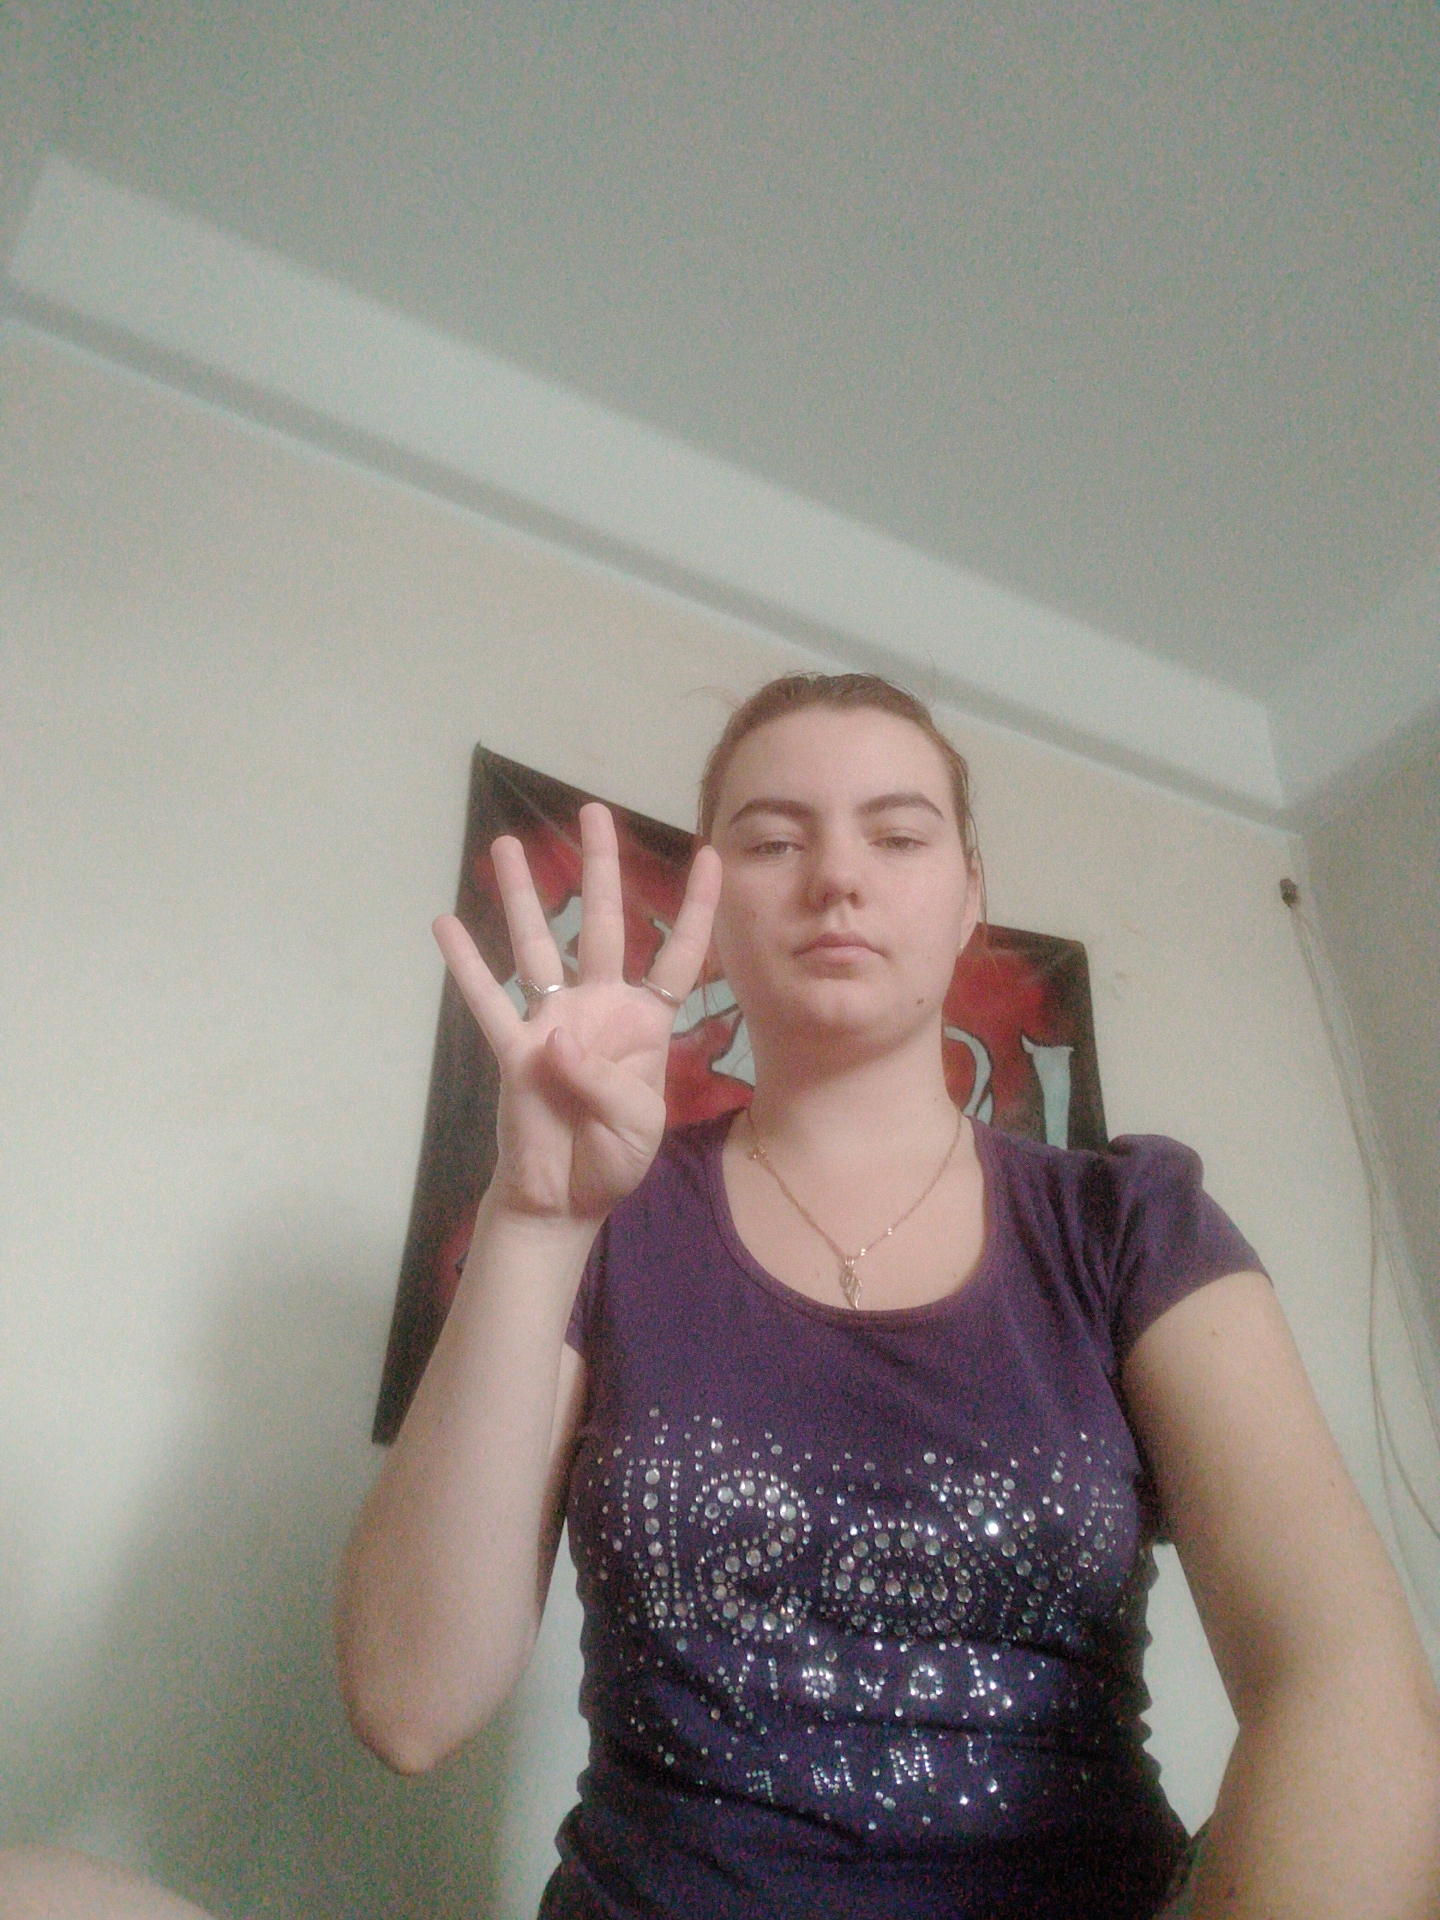
Label: noise